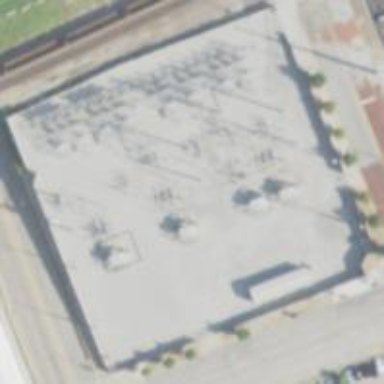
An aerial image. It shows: Distribution level power substation.